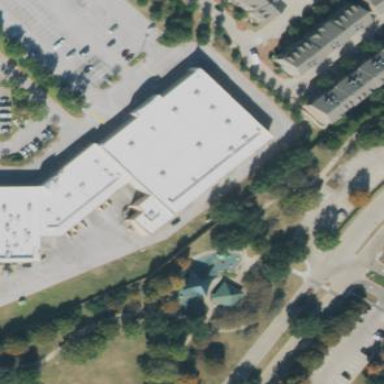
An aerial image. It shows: Retail building.